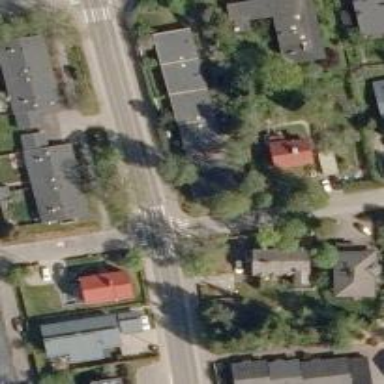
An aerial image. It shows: Road with "give way" sign.